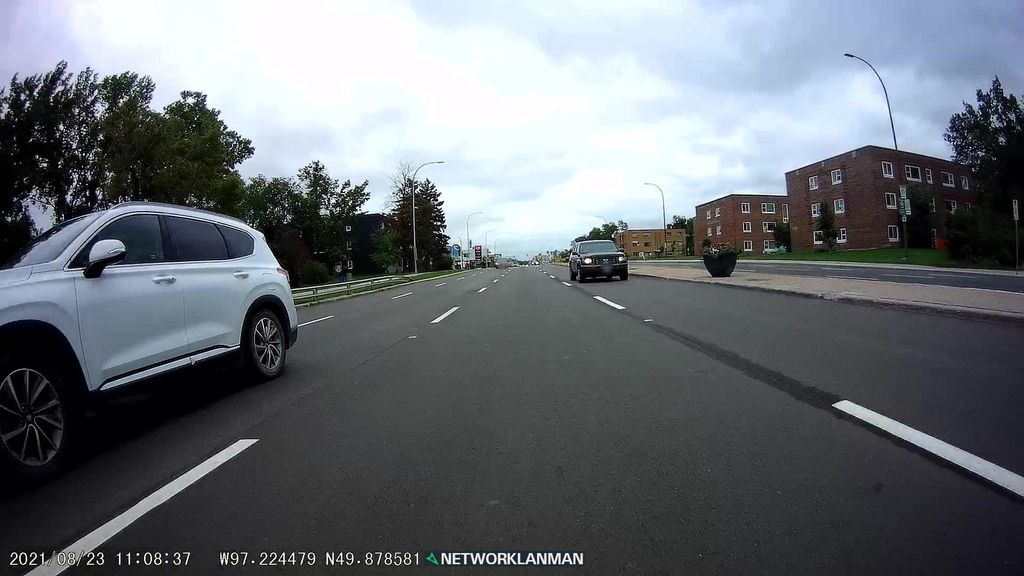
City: winnipeg